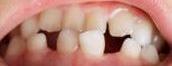
Condition: hypodontia